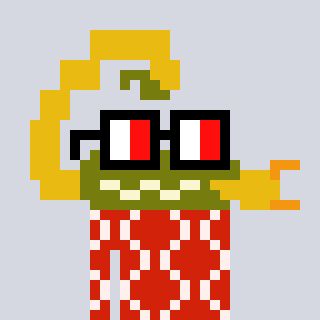
a pixel art character with square glasses with black frames and red eyes, a scorpion-shaped head and a red-colored body on a cool background